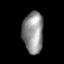
Tissue: lung
Cell type: Epithelial cells
Senescence score: 0.2389
Nuclear area (px): 840
Mean DAPI intensity: 143.238